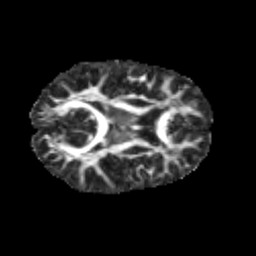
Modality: FA
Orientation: axial
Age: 10
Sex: male
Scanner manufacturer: siemens
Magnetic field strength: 3 T
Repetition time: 3.8 s
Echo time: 0.07 s